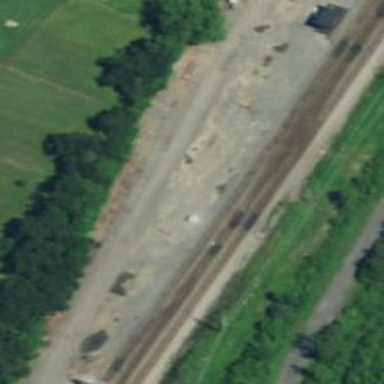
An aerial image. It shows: Railway track.